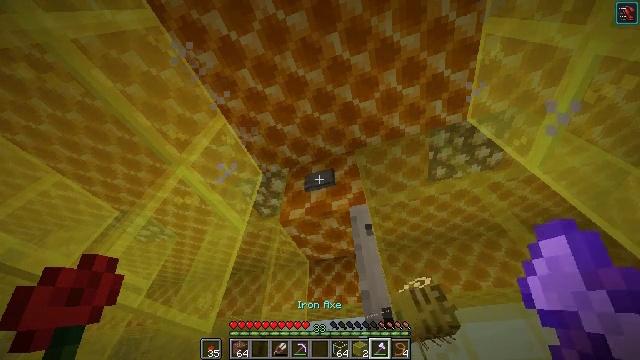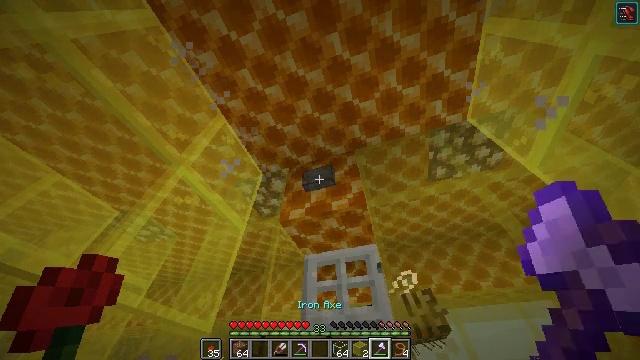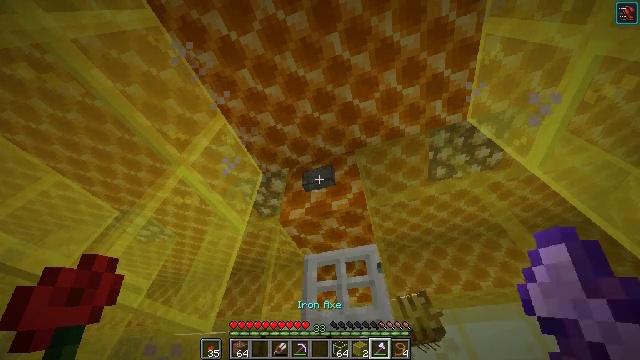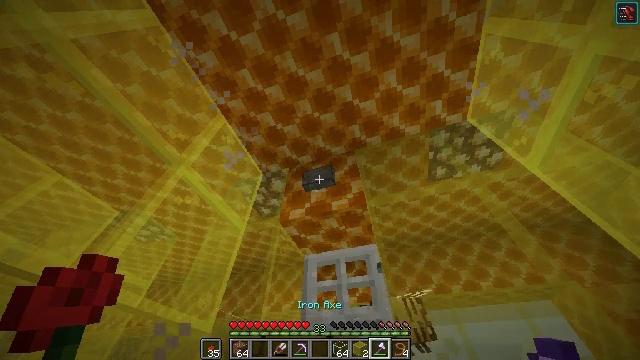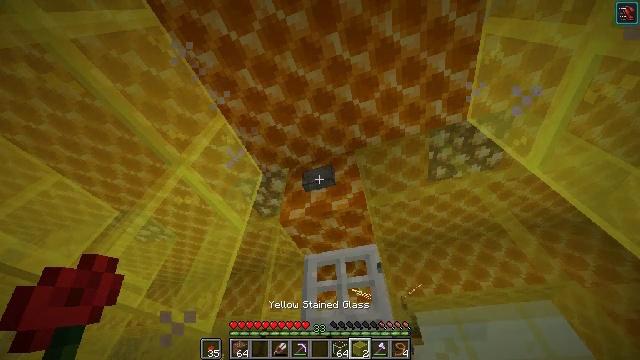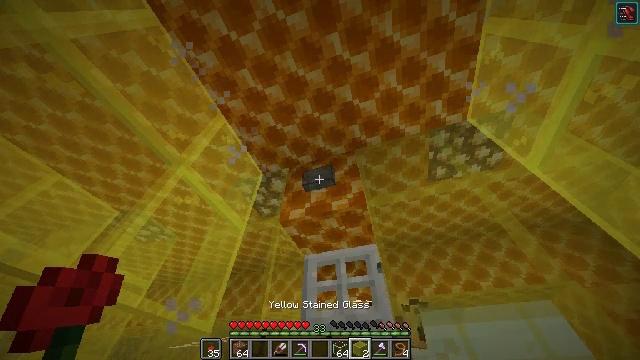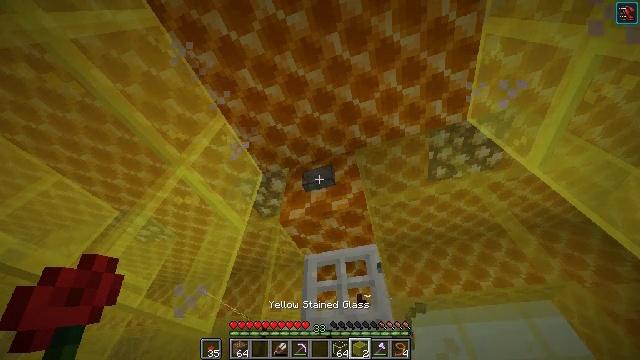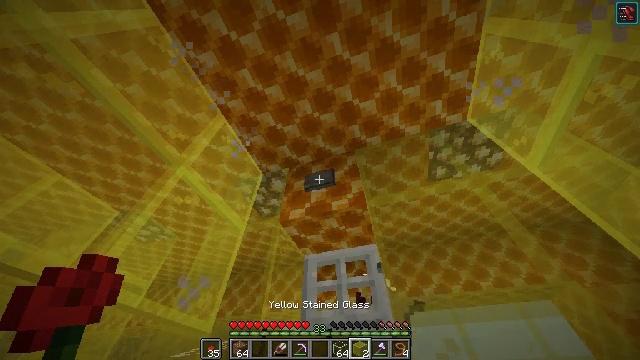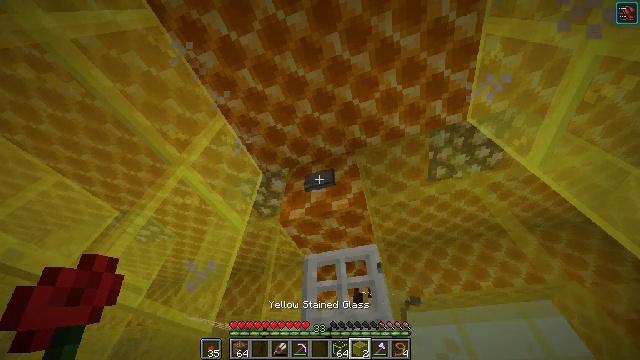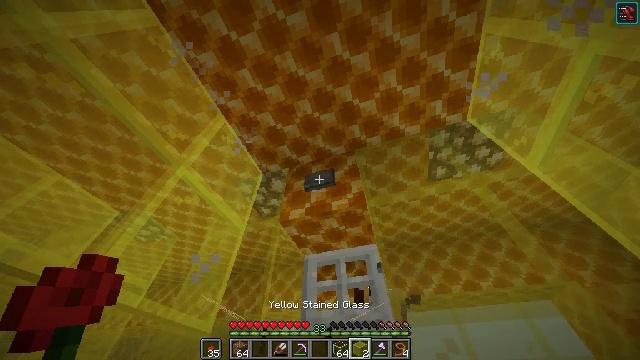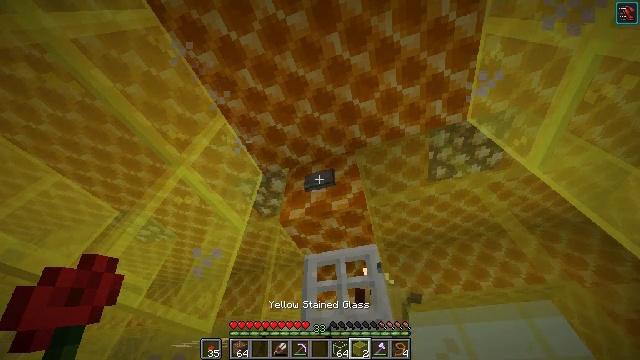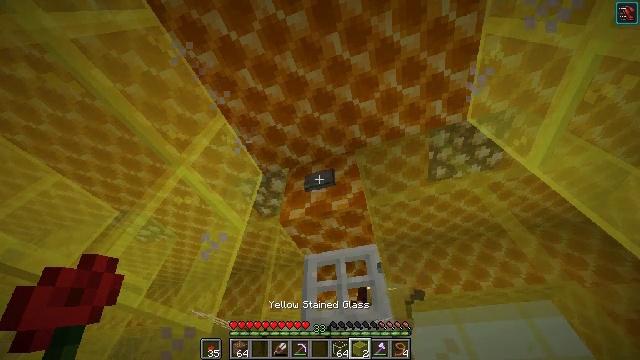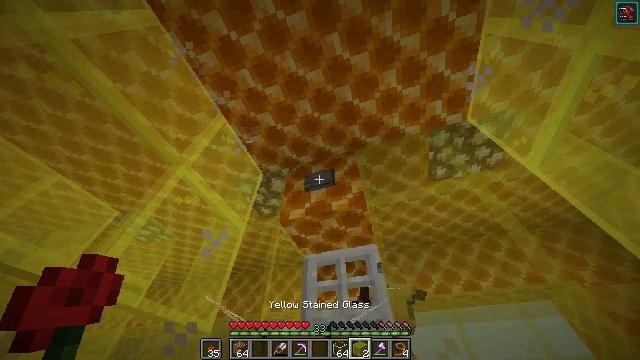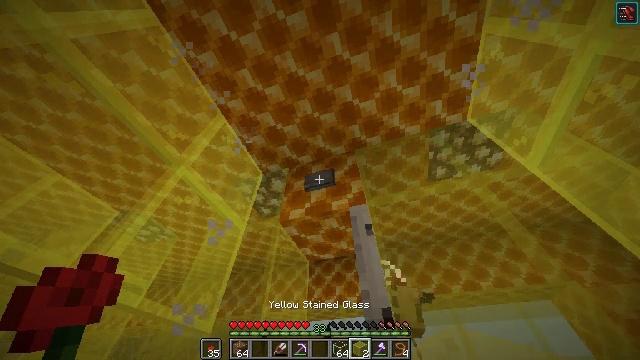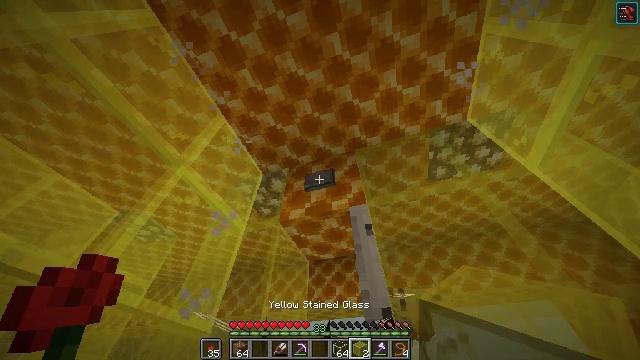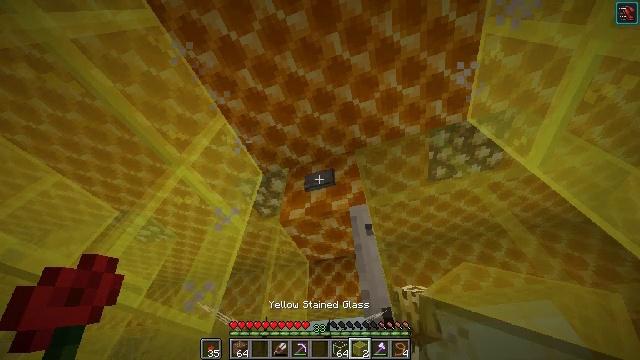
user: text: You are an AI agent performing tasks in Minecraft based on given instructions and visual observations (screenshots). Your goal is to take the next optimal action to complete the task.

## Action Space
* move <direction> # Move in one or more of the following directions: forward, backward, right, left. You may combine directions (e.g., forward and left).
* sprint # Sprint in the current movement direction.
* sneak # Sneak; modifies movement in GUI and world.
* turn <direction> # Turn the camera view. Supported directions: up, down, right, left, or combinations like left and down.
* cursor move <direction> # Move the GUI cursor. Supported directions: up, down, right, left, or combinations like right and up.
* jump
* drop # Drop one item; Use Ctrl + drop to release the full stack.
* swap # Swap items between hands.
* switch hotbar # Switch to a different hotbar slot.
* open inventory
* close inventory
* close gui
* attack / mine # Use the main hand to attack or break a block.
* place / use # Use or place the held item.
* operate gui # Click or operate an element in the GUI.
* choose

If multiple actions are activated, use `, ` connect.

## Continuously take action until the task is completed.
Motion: motion action
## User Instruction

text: Destroy the yellow stained glass pane to clear space.
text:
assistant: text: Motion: no_op
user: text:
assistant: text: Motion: no_op
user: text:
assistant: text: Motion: no_op
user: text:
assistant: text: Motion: no_op
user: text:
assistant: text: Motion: no_op
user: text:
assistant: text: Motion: no_op
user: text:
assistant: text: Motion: use / place
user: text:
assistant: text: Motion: use / place
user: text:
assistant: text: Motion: no_op
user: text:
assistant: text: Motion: no_op
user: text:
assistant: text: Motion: no_op
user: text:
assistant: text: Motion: no_op
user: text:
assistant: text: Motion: no_op
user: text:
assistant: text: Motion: no_op
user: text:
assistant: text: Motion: no_op
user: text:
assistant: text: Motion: use / place
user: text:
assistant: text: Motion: use / place
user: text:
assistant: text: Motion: no_op
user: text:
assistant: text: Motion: no_op
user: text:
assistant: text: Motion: no_op
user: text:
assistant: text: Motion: use / place
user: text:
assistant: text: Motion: use / place
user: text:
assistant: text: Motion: use / place
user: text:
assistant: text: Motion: use / place
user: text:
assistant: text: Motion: use / place
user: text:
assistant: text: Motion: use / place
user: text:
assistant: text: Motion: use / place
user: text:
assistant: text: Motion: use / place
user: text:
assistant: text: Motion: use / place
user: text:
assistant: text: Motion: use / place